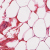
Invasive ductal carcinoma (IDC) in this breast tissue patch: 0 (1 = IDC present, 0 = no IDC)